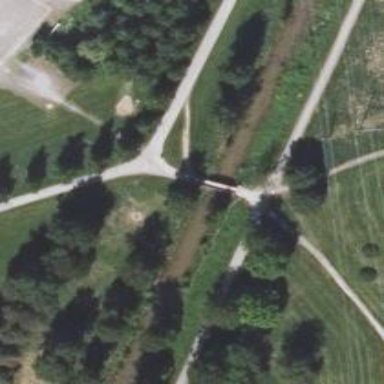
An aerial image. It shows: Cycleway.